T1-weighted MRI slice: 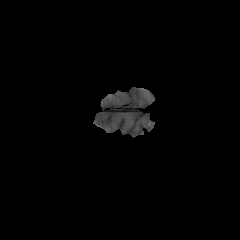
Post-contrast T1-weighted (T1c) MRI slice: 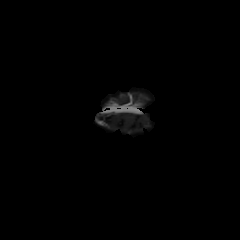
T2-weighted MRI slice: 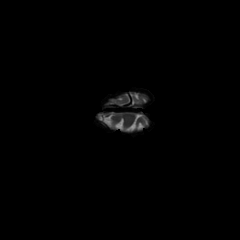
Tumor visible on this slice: no